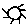
Label: sun